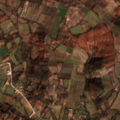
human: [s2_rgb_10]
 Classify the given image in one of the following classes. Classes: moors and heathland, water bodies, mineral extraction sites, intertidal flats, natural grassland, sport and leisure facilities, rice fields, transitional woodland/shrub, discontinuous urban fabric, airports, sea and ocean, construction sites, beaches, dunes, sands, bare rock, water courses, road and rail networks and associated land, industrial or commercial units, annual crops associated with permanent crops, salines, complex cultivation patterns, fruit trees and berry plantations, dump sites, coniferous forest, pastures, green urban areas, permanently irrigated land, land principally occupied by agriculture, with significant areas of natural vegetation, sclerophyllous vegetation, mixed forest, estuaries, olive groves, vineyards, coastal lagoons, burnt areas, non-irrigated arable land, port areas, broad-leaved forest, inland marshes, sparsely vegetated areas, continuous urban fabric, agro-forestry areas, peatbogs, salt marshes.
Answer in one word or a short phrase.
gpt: discontinuous urban fabric, complex cultivation patterns, land principally occupied by agriculture, with significant areas of natural vegetation, broad-leaved forest